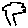
Label: tree